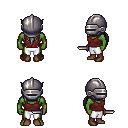
a pixel art fantasy rpg character, male body template, orc, green skin, maroon pirate shirt, white pants, gray ponytail hairstyle, metal helm, brown shoes, dagger, four views (front, back, left, right), 2x2 character sprite sheet, small pixel art, hard edges, no anti-aliasing